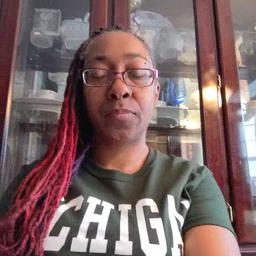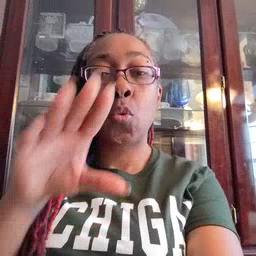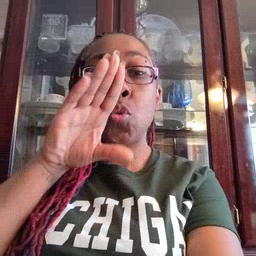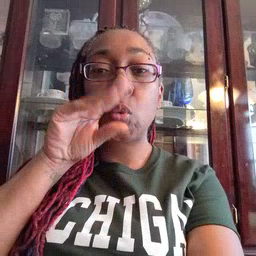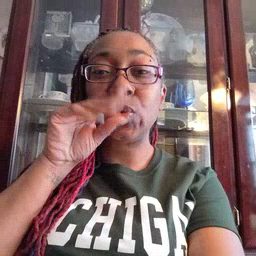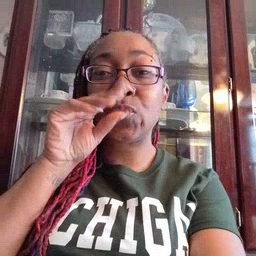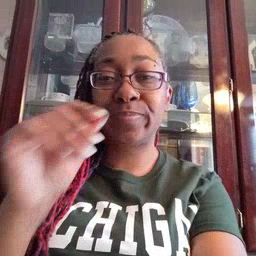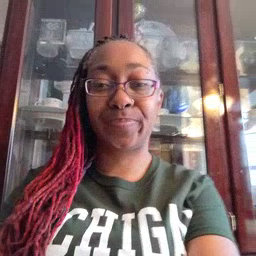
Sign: goose